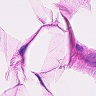
Metastatic tissue present: no